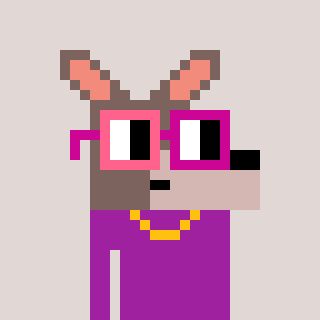
a pixel art character with square pink and red glasses, a kangaroo-shaped head and a magenta-colored body on a warm background